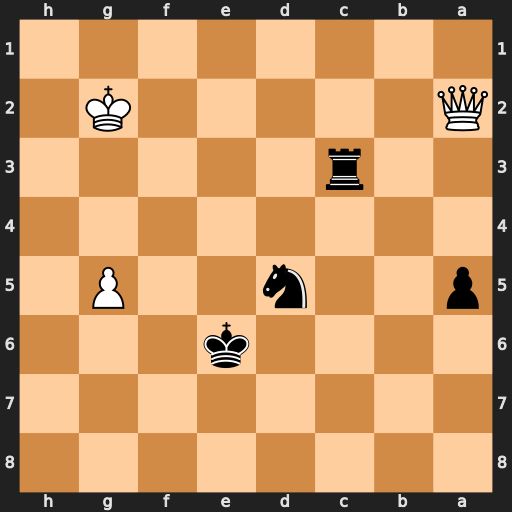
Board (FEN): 8/8/4k3/p2n2P1/8/2r5/Q5K1/8
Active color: b
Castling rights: -
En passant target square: -
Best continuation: Rc2+ Qxc2 Ne3+ Kf3 Nxc2